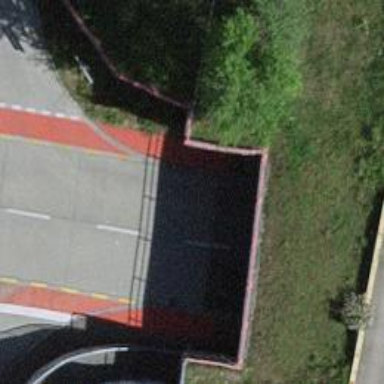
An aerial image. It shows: Unclassified road with cycle lane.